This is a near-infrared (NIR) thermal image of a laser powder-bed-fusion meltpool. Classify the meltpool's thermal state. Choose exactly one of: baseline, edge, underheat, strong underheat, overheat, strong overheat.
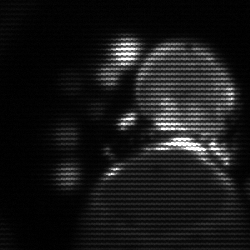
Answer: edge